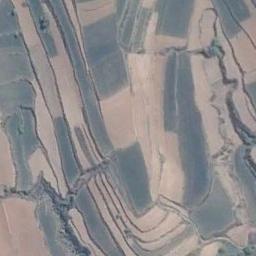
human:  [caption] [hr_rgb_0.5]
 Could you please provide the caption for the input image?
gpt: Many green plants are on the terrace .

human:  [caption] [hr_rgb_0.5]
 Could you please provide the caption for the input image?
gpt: The terraces on the mountain are green, and the land at the bottom of the mountain is yellow .

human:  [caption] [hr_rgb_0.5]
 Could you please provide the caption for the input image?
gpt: A large layer of brown and green mixed terraces .

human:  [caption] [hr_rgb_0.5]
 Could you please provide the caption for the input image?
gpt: The bare and green terrace is next to some trees .

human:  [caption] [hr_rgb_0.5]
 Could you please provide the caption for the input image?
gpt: There are many green terraces and yellow ones .